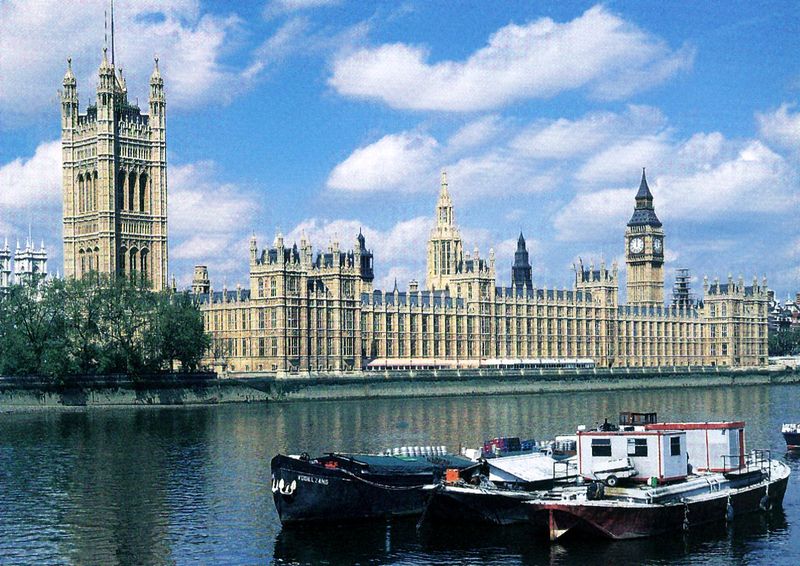
Titel: New Westminster Palace in London
Künstler: Charles Barry
Standort: London, Westminster Palace (EU - GB)
Schlagwörter: baum, blau, himmel, wasser, wolken, bäume, fluss, grün, ufer, fenster, frankreich, weiss, gebäude, rot, schloss, architektur, spiegelung, kirche, realismus, england, gotik, boot, boote, turm, deutschland, schiff, schiffe, fassade, italien, mauer, uhr, foto, türme, spitzbogen, blauer himmel, balu, königin, london, schief, parlament, queen, fialen, neogotik, tower, regierungsgebäude, westminster, themse, thames, big ben, hausboot, house, lords, buckingham palace, parlamentsgebäude, houses of parliament, queen elisabeth, parlamen, leningrad, commons